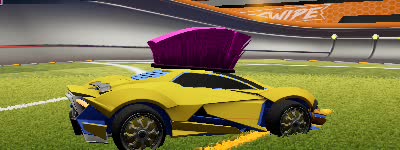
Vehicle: werewolf